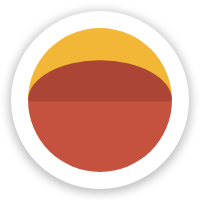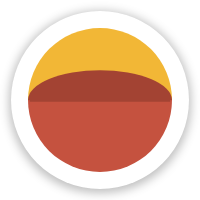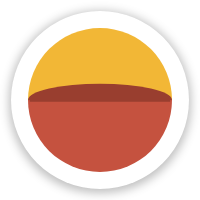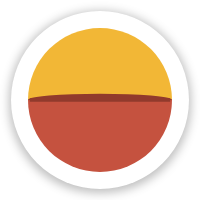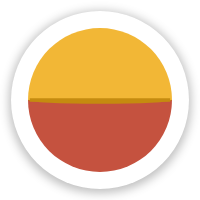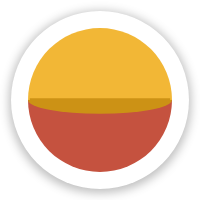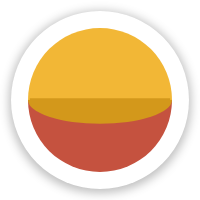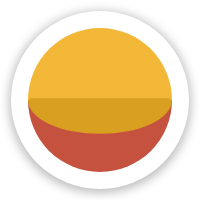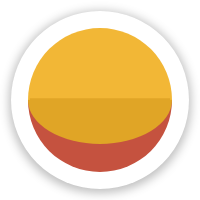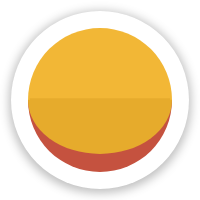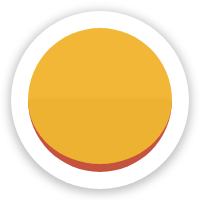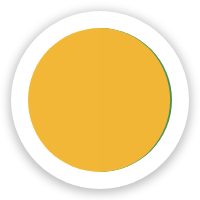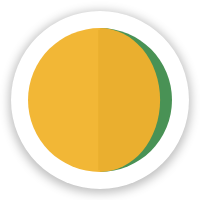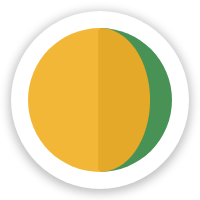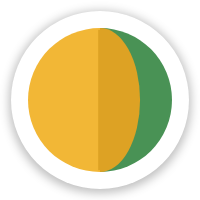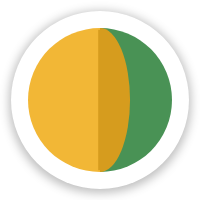
Cursor type: progress
OS/theme: linux-google-cursor
Variant: white